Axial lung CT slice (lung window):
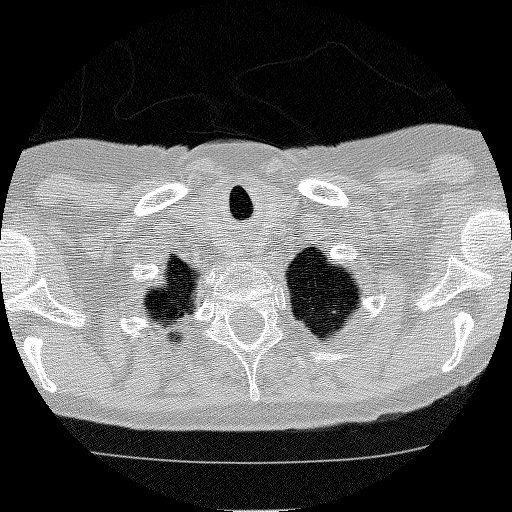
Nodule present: no